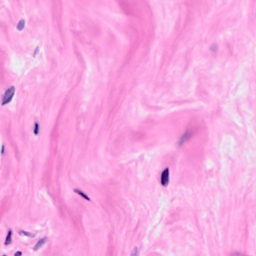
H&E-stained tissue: Breast